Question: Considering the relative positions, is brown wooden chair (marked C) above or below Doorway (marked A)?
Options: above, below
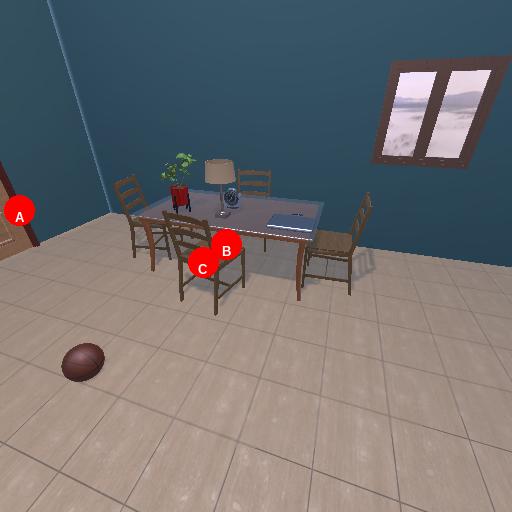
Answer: above